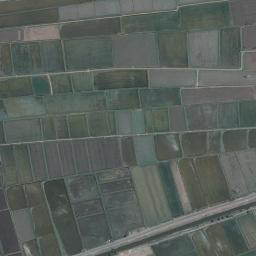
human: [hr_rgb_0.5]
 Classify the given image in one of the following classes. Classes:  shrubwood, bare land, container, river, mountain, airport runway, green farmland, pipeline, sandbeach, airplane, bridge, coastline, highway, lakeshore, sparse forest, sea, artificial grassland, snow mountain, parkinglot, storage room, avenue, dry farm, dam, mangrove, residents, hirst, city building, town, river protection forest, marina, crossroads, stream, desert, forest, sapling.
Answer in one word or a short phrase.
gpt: green farmland